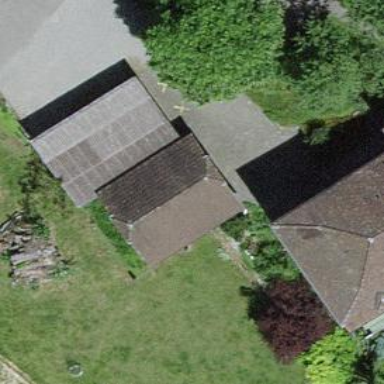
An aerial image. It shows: Barn.